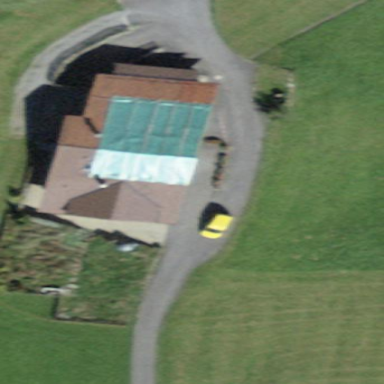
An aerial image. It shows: Farm building.